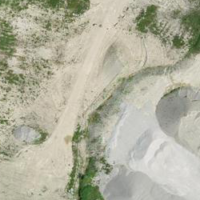
EUNIS habitat code: 56
Species observed at this site:
Anas platyrhynchos